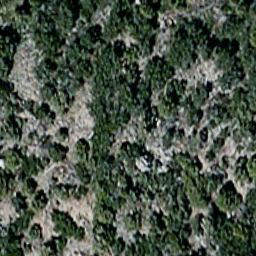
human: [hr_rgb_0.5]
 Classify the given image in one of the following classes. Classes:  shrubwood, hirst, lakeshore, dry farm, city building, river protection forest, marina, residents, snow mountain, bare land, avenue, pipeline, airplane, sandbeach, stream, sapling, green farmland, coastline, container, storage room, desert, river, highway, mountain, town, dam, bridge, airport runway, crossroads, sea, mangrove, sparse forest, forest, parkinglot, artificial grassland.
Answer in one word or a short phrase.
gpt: sparse forest